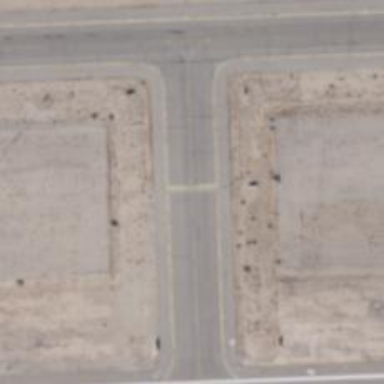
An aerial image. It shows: Image of taxiway at airport.